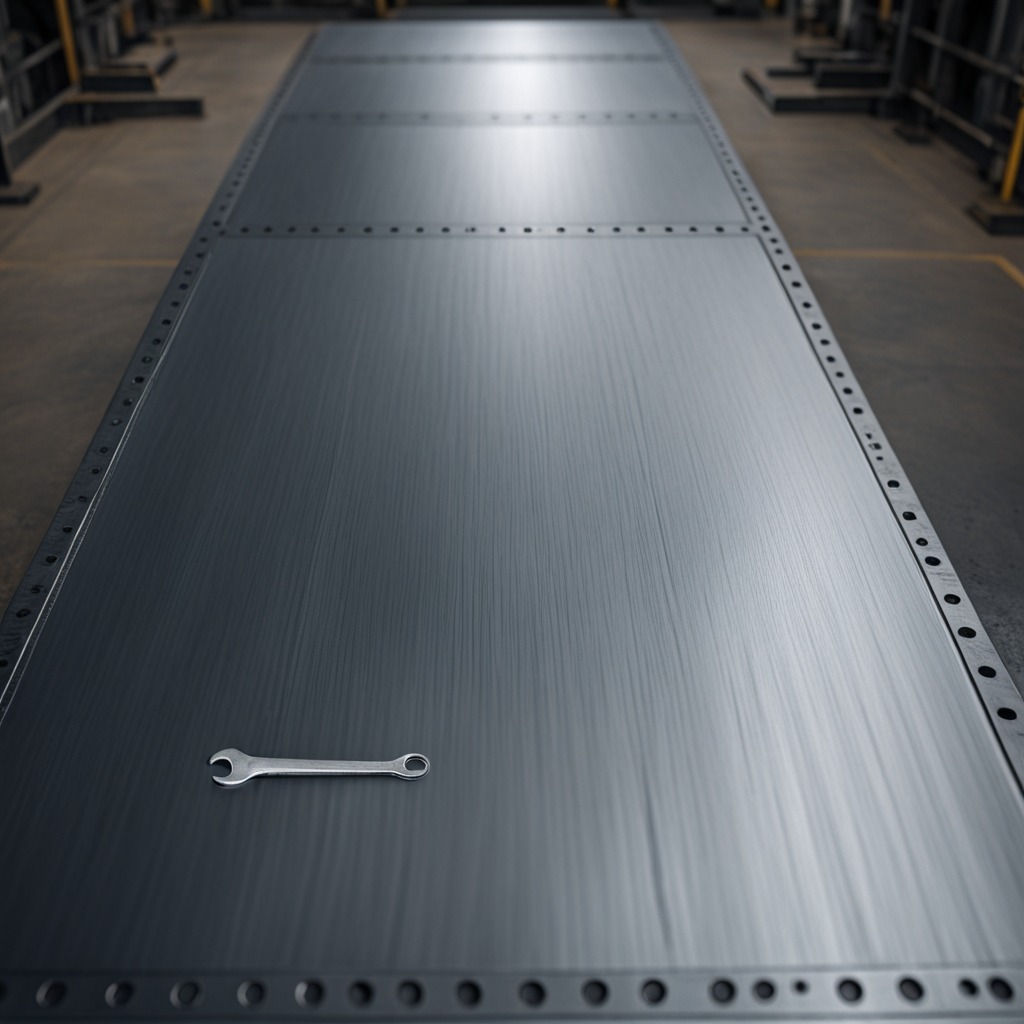
A wrench lies on a cold steel table in a mining workshop.